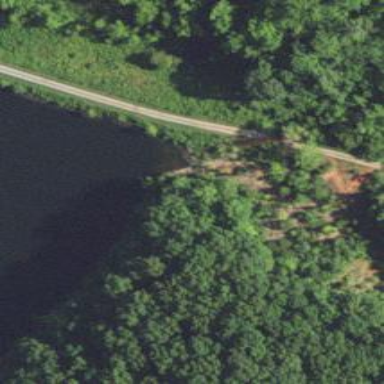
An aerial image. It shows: Dam along waterway.